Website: macys
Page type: gifting
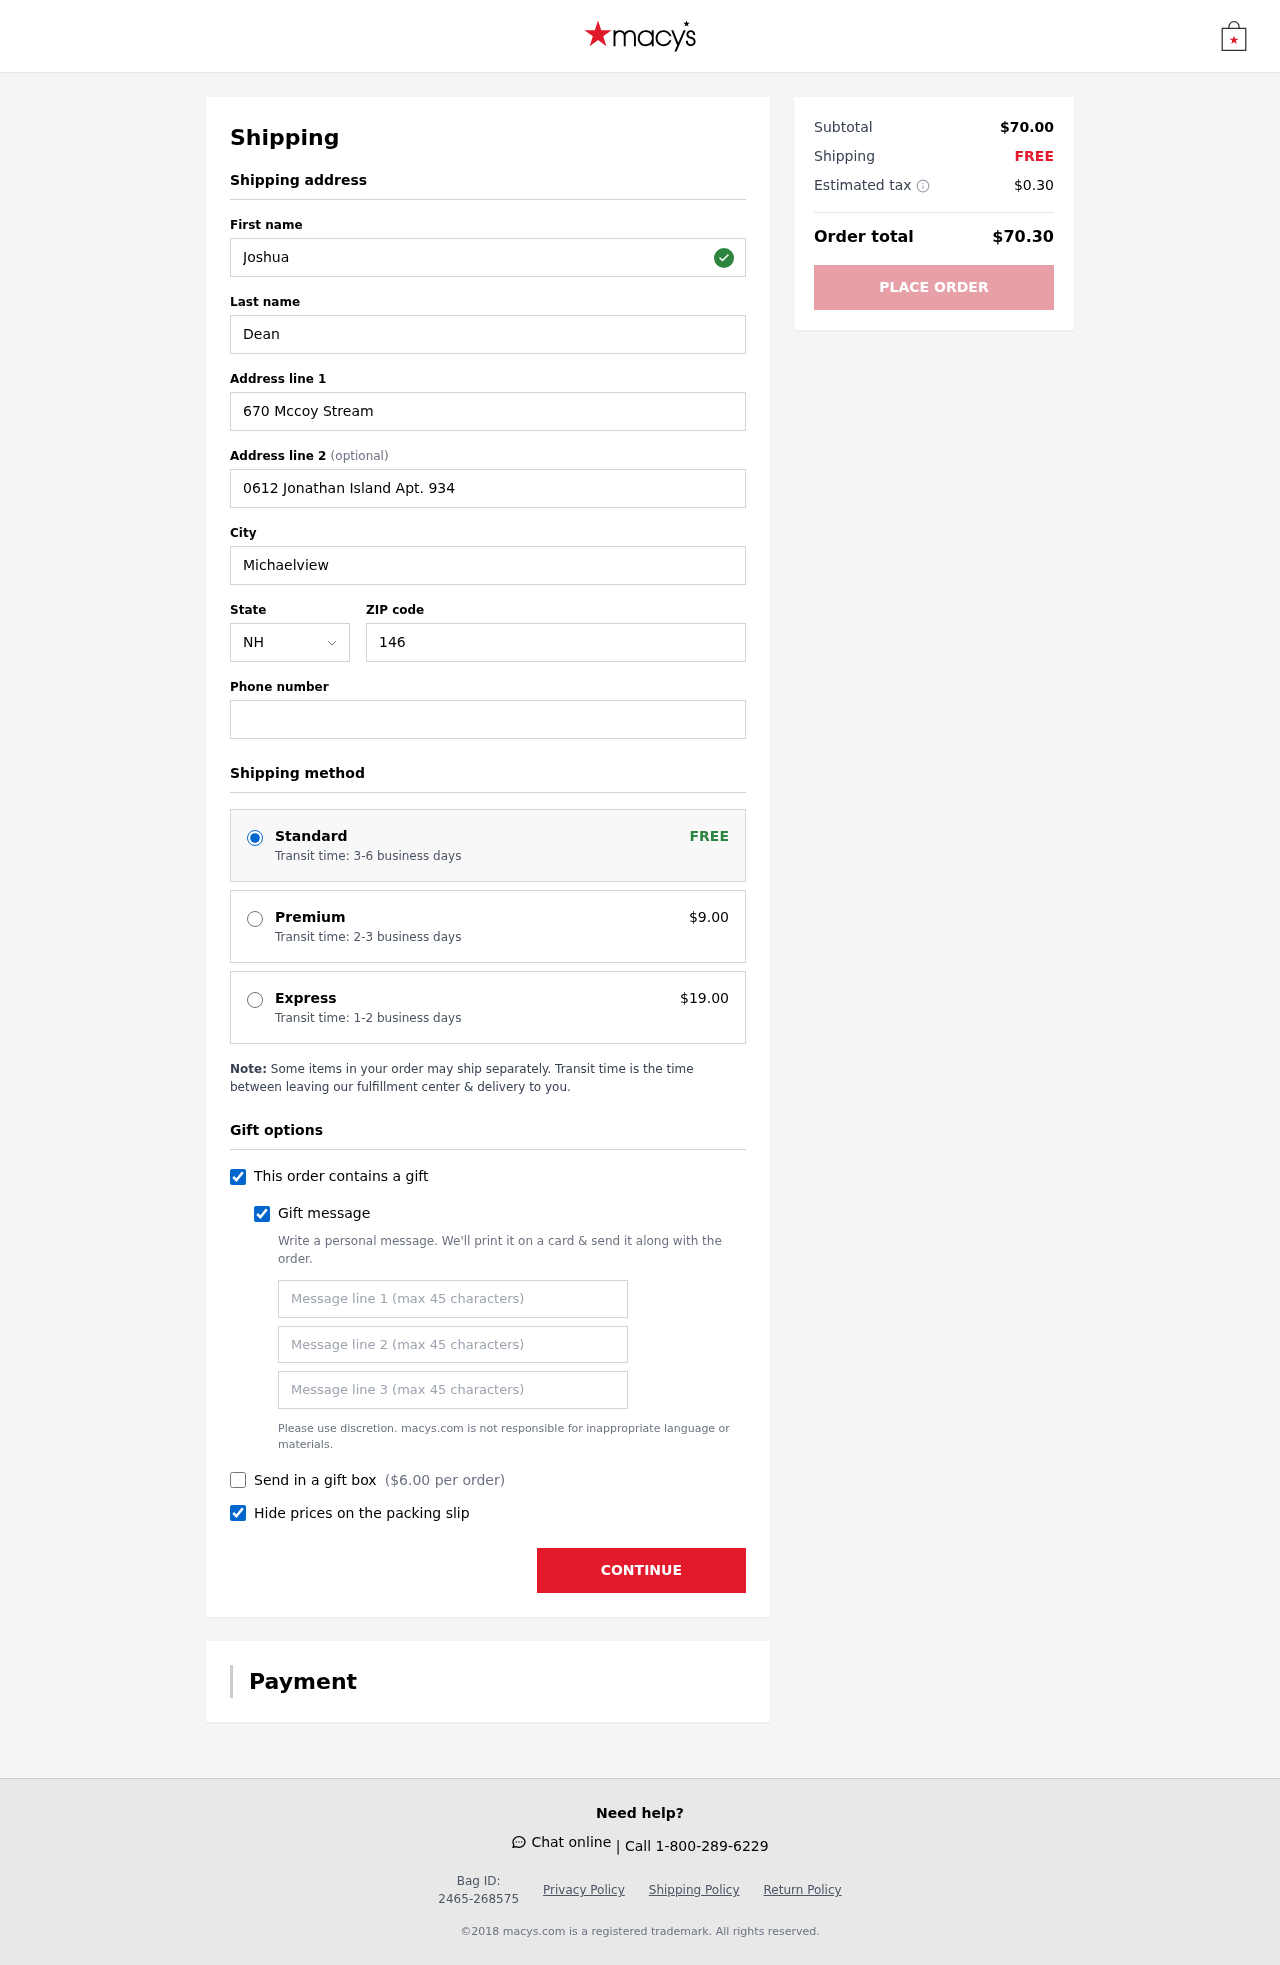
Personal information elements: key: PII_STATE_ABBR
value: NH
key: PII_FIRSTNAME
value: Joshua
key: PII_LASTNAME
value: Dean
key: PII_STREET
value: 670 Mccoy Stream
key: PII_STREET2
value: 0612 Jonathan Island Apt. 934
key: PII_CITY
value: Michaelview
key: PII_POSTCODE
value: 14601
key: PII_PHONE
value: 2275537533
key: PII_GIFT_MESSAGE
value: Hey Philip, I thought you'd enjoy these stylish new ankle booties for all your upcoming adventures. Can't wait to see how you rock them! Enjoy!  Joshua
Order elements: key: ORDER_SHIPPING_STANDARD
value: Transit time: 3-6 business days
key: ORDER_SHIPPING_PREMIUM
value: Transit time: 2-3 business days
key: ORDER_SHIPPING_PREMIUM_PRICE
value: $9.00
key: ORDER_SHIPPING_EXPRESS
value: Transit time: 1-2 business days
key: ORDER_SHIPPING_EXPRESS_PRICE
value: $19.00
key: ORDER_GIFT_BOX_PRICE
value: $6.00
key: ORDER_SUBTOTAL
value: $70.00
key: ORDER_SHIPPING_COST
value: FREE
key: ORDER_TAX
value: $0.30
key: ORDER_TOTAL
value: $70.30